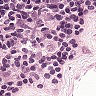
Metastatic tissue present: no